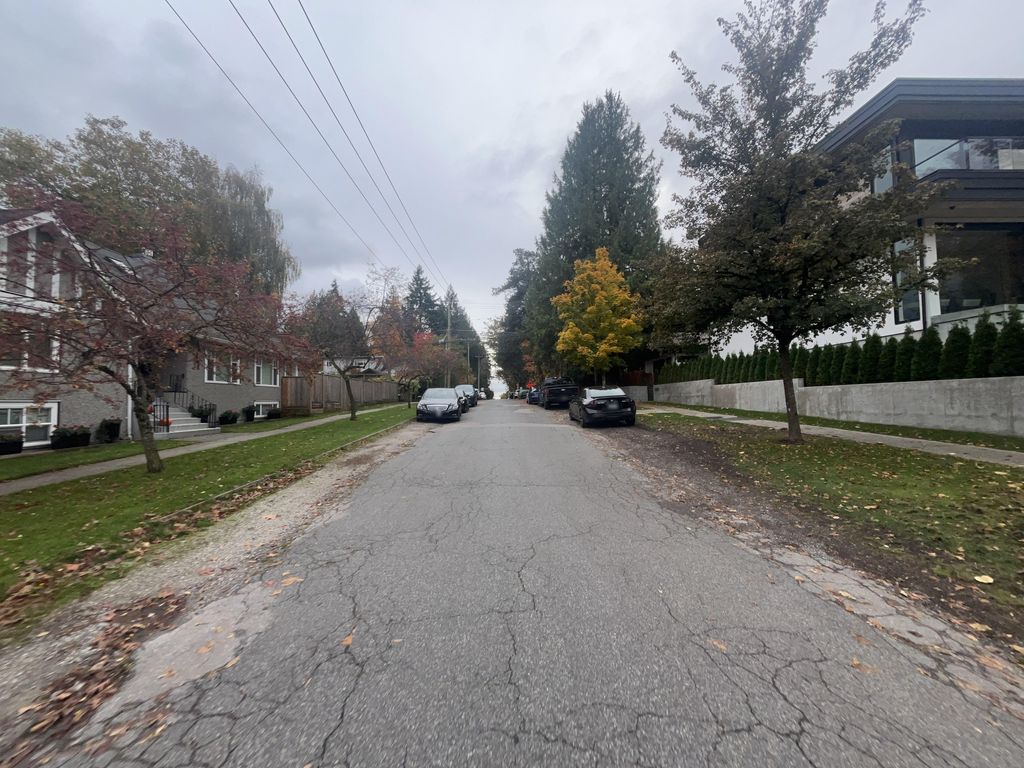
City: vancouver